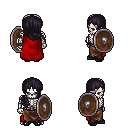
a pixel art fantasy rpg character, male body template, skeleton, red cape, robe skirt, raven right-swept hairstyle, ghillies, shield, four views (front, back, left, right), 2x2 character sprite sheet, small pixel art, hard edges, no anti-aliasing